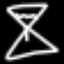
Label: hourglass